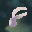
Label: 8